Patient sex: M
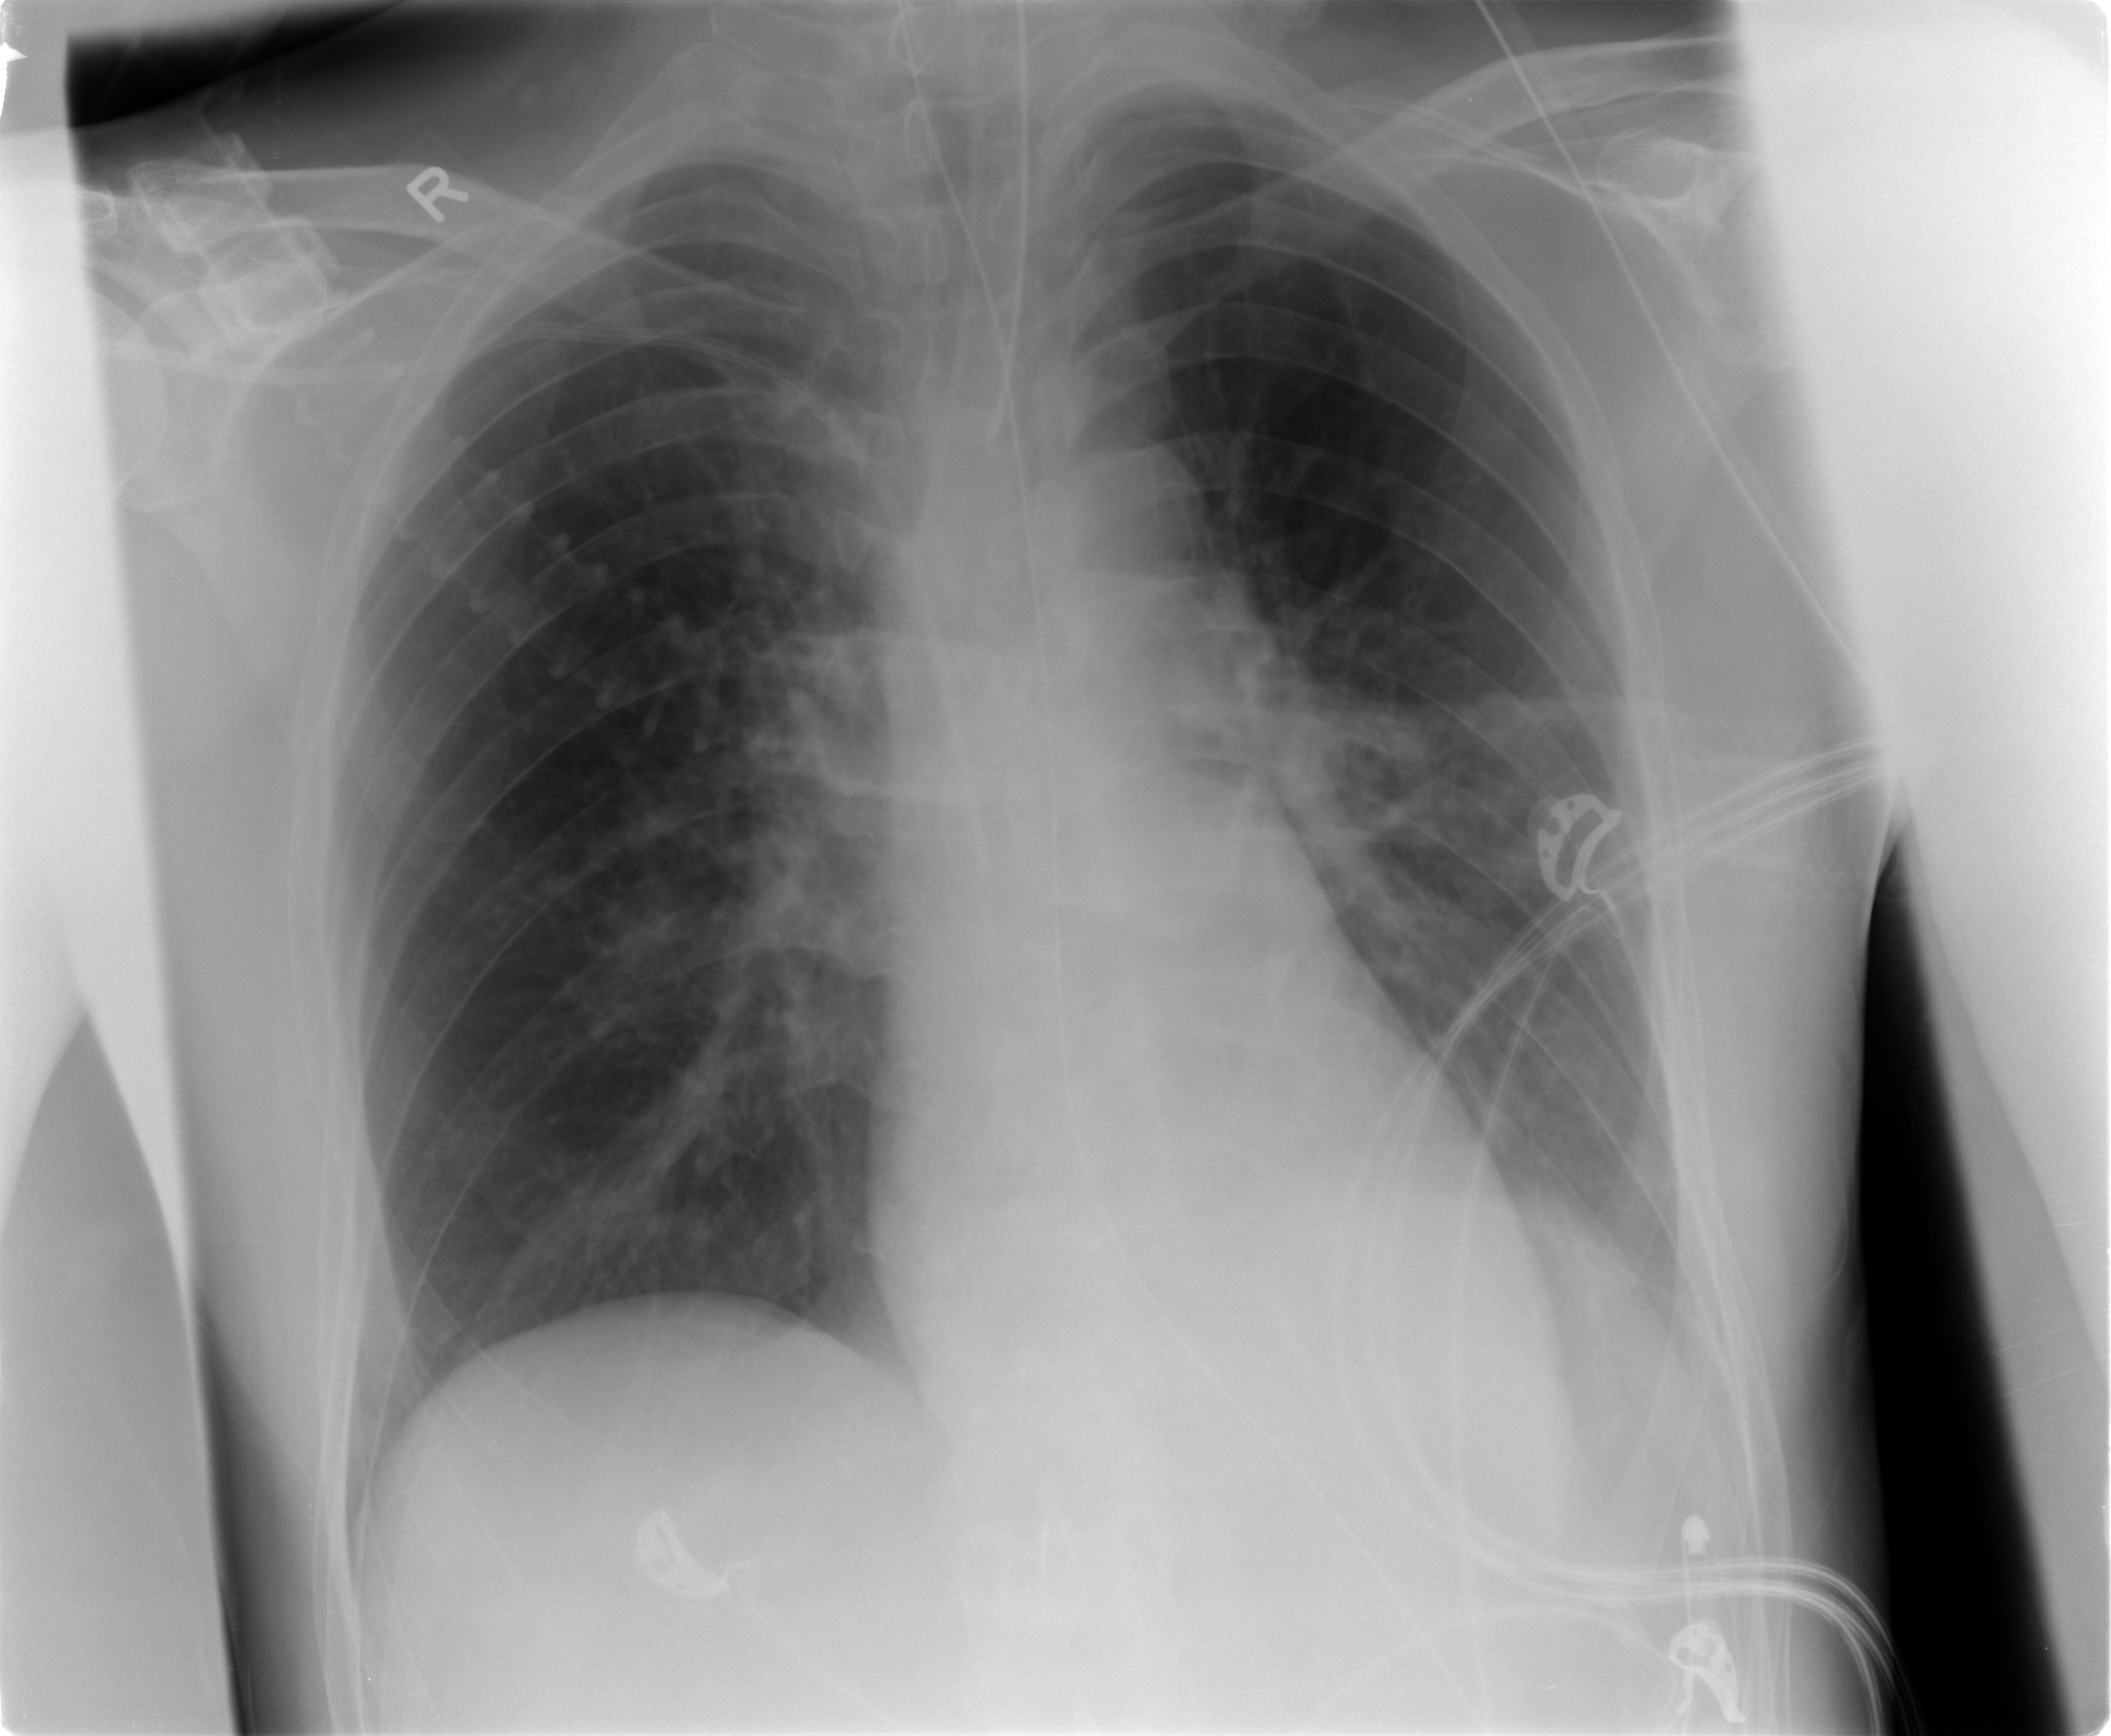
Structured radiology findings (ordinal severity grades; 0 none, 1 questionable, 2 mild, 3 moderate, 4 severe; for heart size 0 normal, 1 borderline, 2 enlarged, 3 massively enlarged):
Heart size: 0
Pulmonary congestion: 0
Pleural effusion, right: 0
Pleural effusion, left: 0
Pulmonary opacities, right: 0
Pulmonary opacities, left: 0
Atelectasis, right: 0
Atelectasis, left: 1